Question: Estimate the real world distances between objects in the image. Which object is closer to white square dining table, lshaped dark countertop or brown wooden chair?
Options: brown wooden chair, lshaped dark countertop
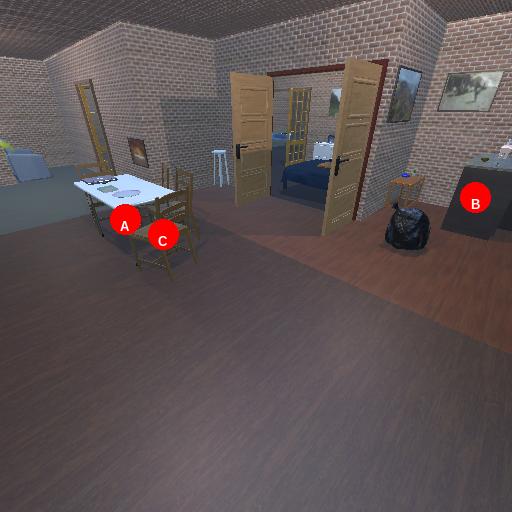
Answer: brown wooden chair